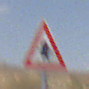
Verkehrszeichen: Vorfahrt
Umgebung: Outdoor, Nature
Tageszeit: Midday
Wetter: PartlyCloudy
Licht: Natural
Jahreszeit: NotSpecified
Kontrast: HighContrast